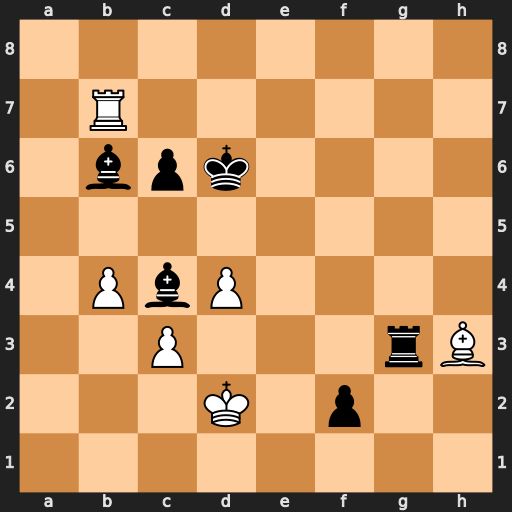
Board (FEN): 8/1R6/1bpk4/8/1PbP4/2P3rB/3K1p2/8
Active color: w
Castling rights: -
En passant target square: -
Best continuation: Rd7#